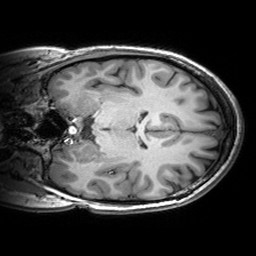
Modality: T1w
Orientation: coronal
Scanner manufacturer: siemens
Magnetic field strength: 3 T
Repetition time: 2.53 s
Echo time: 0.00299 s